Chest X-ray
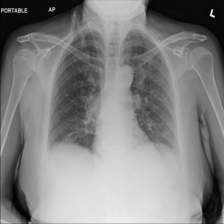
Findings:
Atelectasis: negative
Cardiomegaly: negative
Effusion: positive
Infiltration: negative
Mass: negative
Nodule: negative
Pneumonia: negative
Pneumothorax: negative
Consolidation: negative
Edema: negative
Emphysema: negative
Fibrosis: negative
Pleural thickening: negative
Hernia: negative